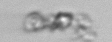
Label: detritus